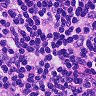
Metastatic tissue present: no